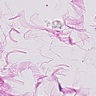
Metastatic tissue present: no